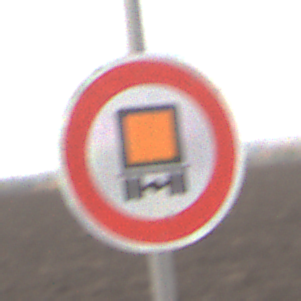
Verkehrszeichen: VerbotKennzeichnungspflichtigeKraftfahrzeugeGefaehrlicheGueter
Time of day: MorningAfternoon
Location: Outdoor (Nature)
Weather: Overcast
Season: NotSpecified
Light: Natural